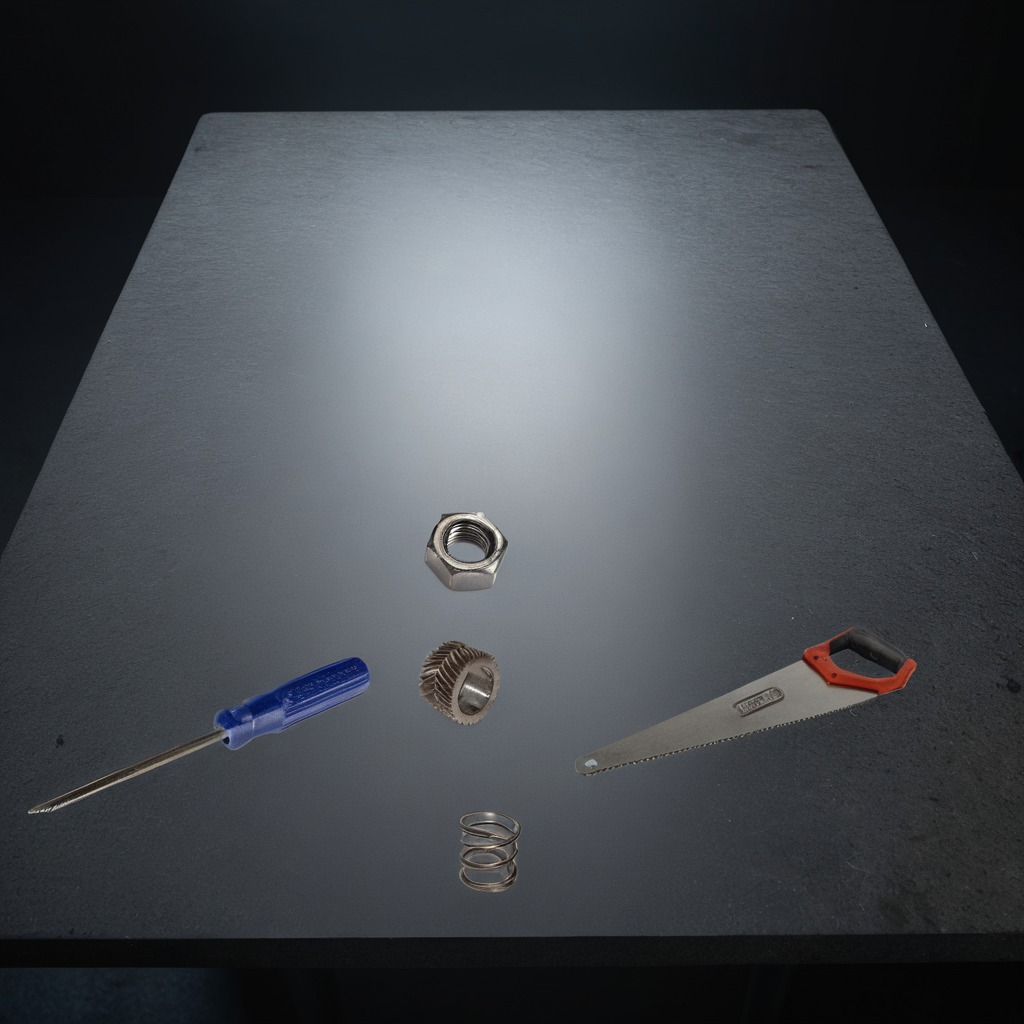
A steel gear with teeth, a coiled metal spring, a handheld metal saw, a screwdriver, and a metal nut are lying on a clean granite table inside a workshop at night dim ambient light soft shadows worn but